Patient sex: M
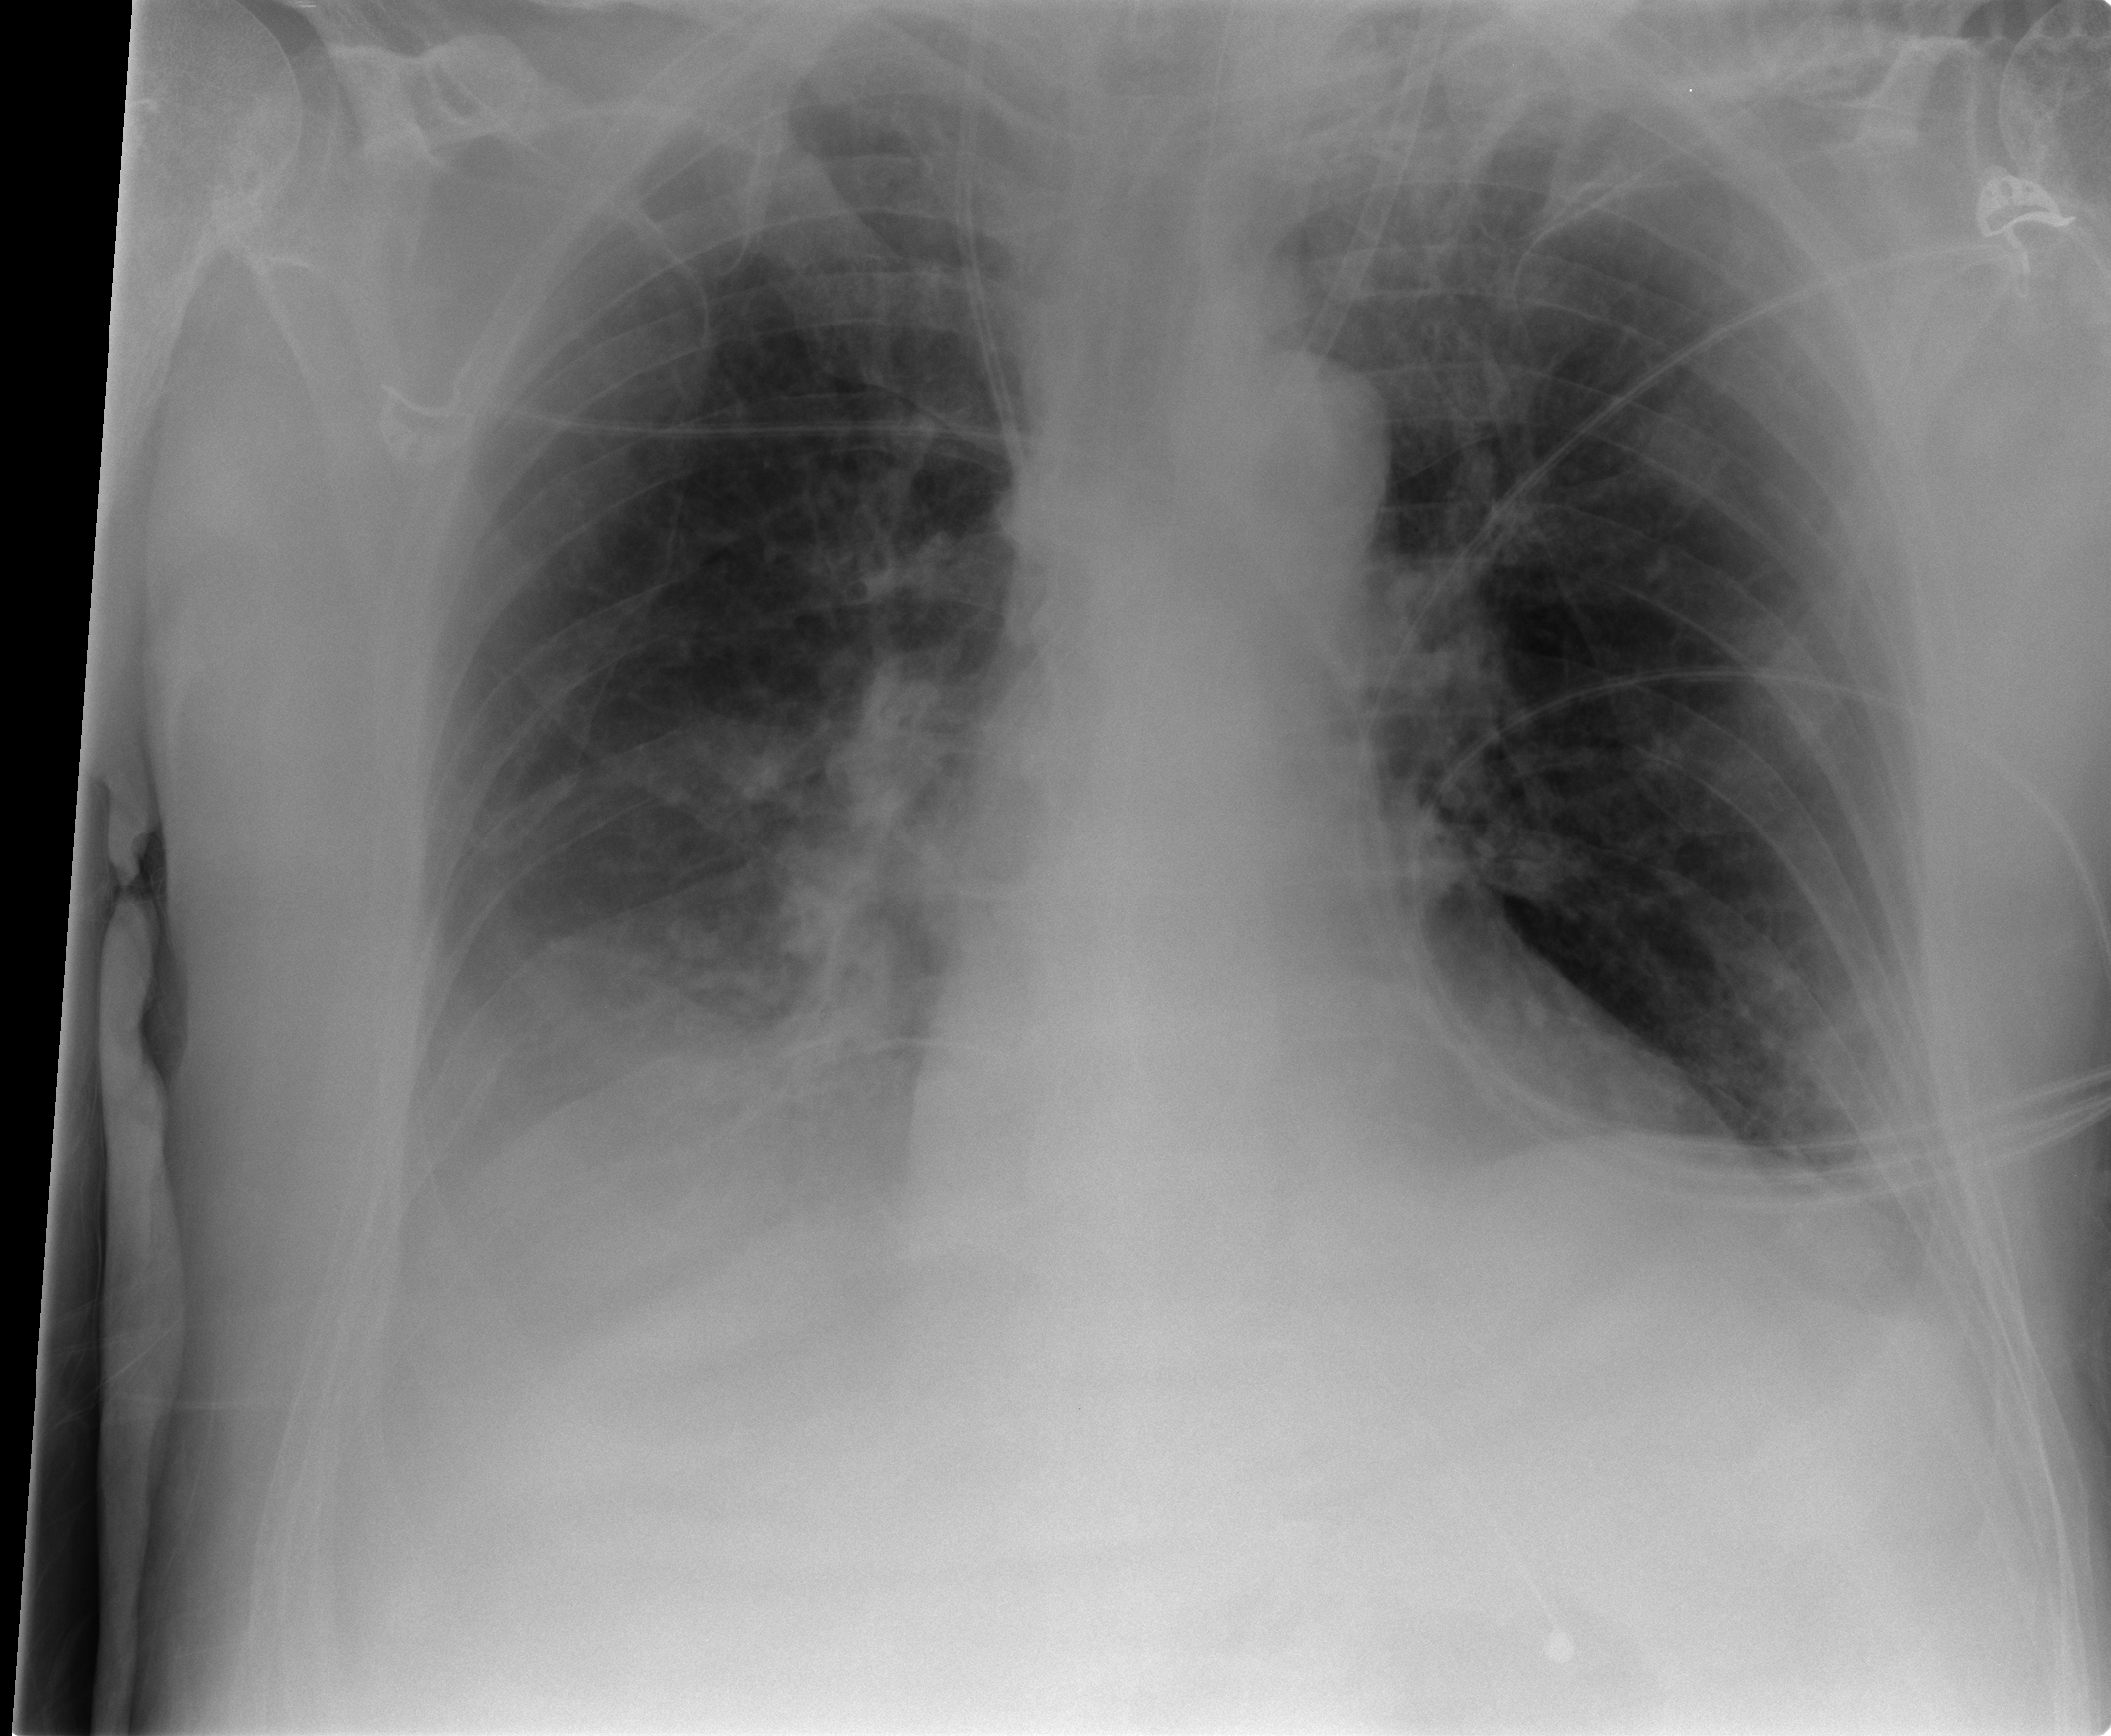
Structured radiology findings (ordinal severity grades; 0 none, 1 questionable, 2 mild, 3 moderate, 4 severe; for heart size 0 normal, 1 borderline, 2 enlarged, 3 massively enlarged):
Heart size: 0
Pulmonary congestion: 2
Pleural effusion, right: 2
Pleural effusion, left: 0
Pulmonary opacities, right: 2
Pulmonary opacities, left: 1
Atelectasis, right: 2
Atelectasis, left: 2